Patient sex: F
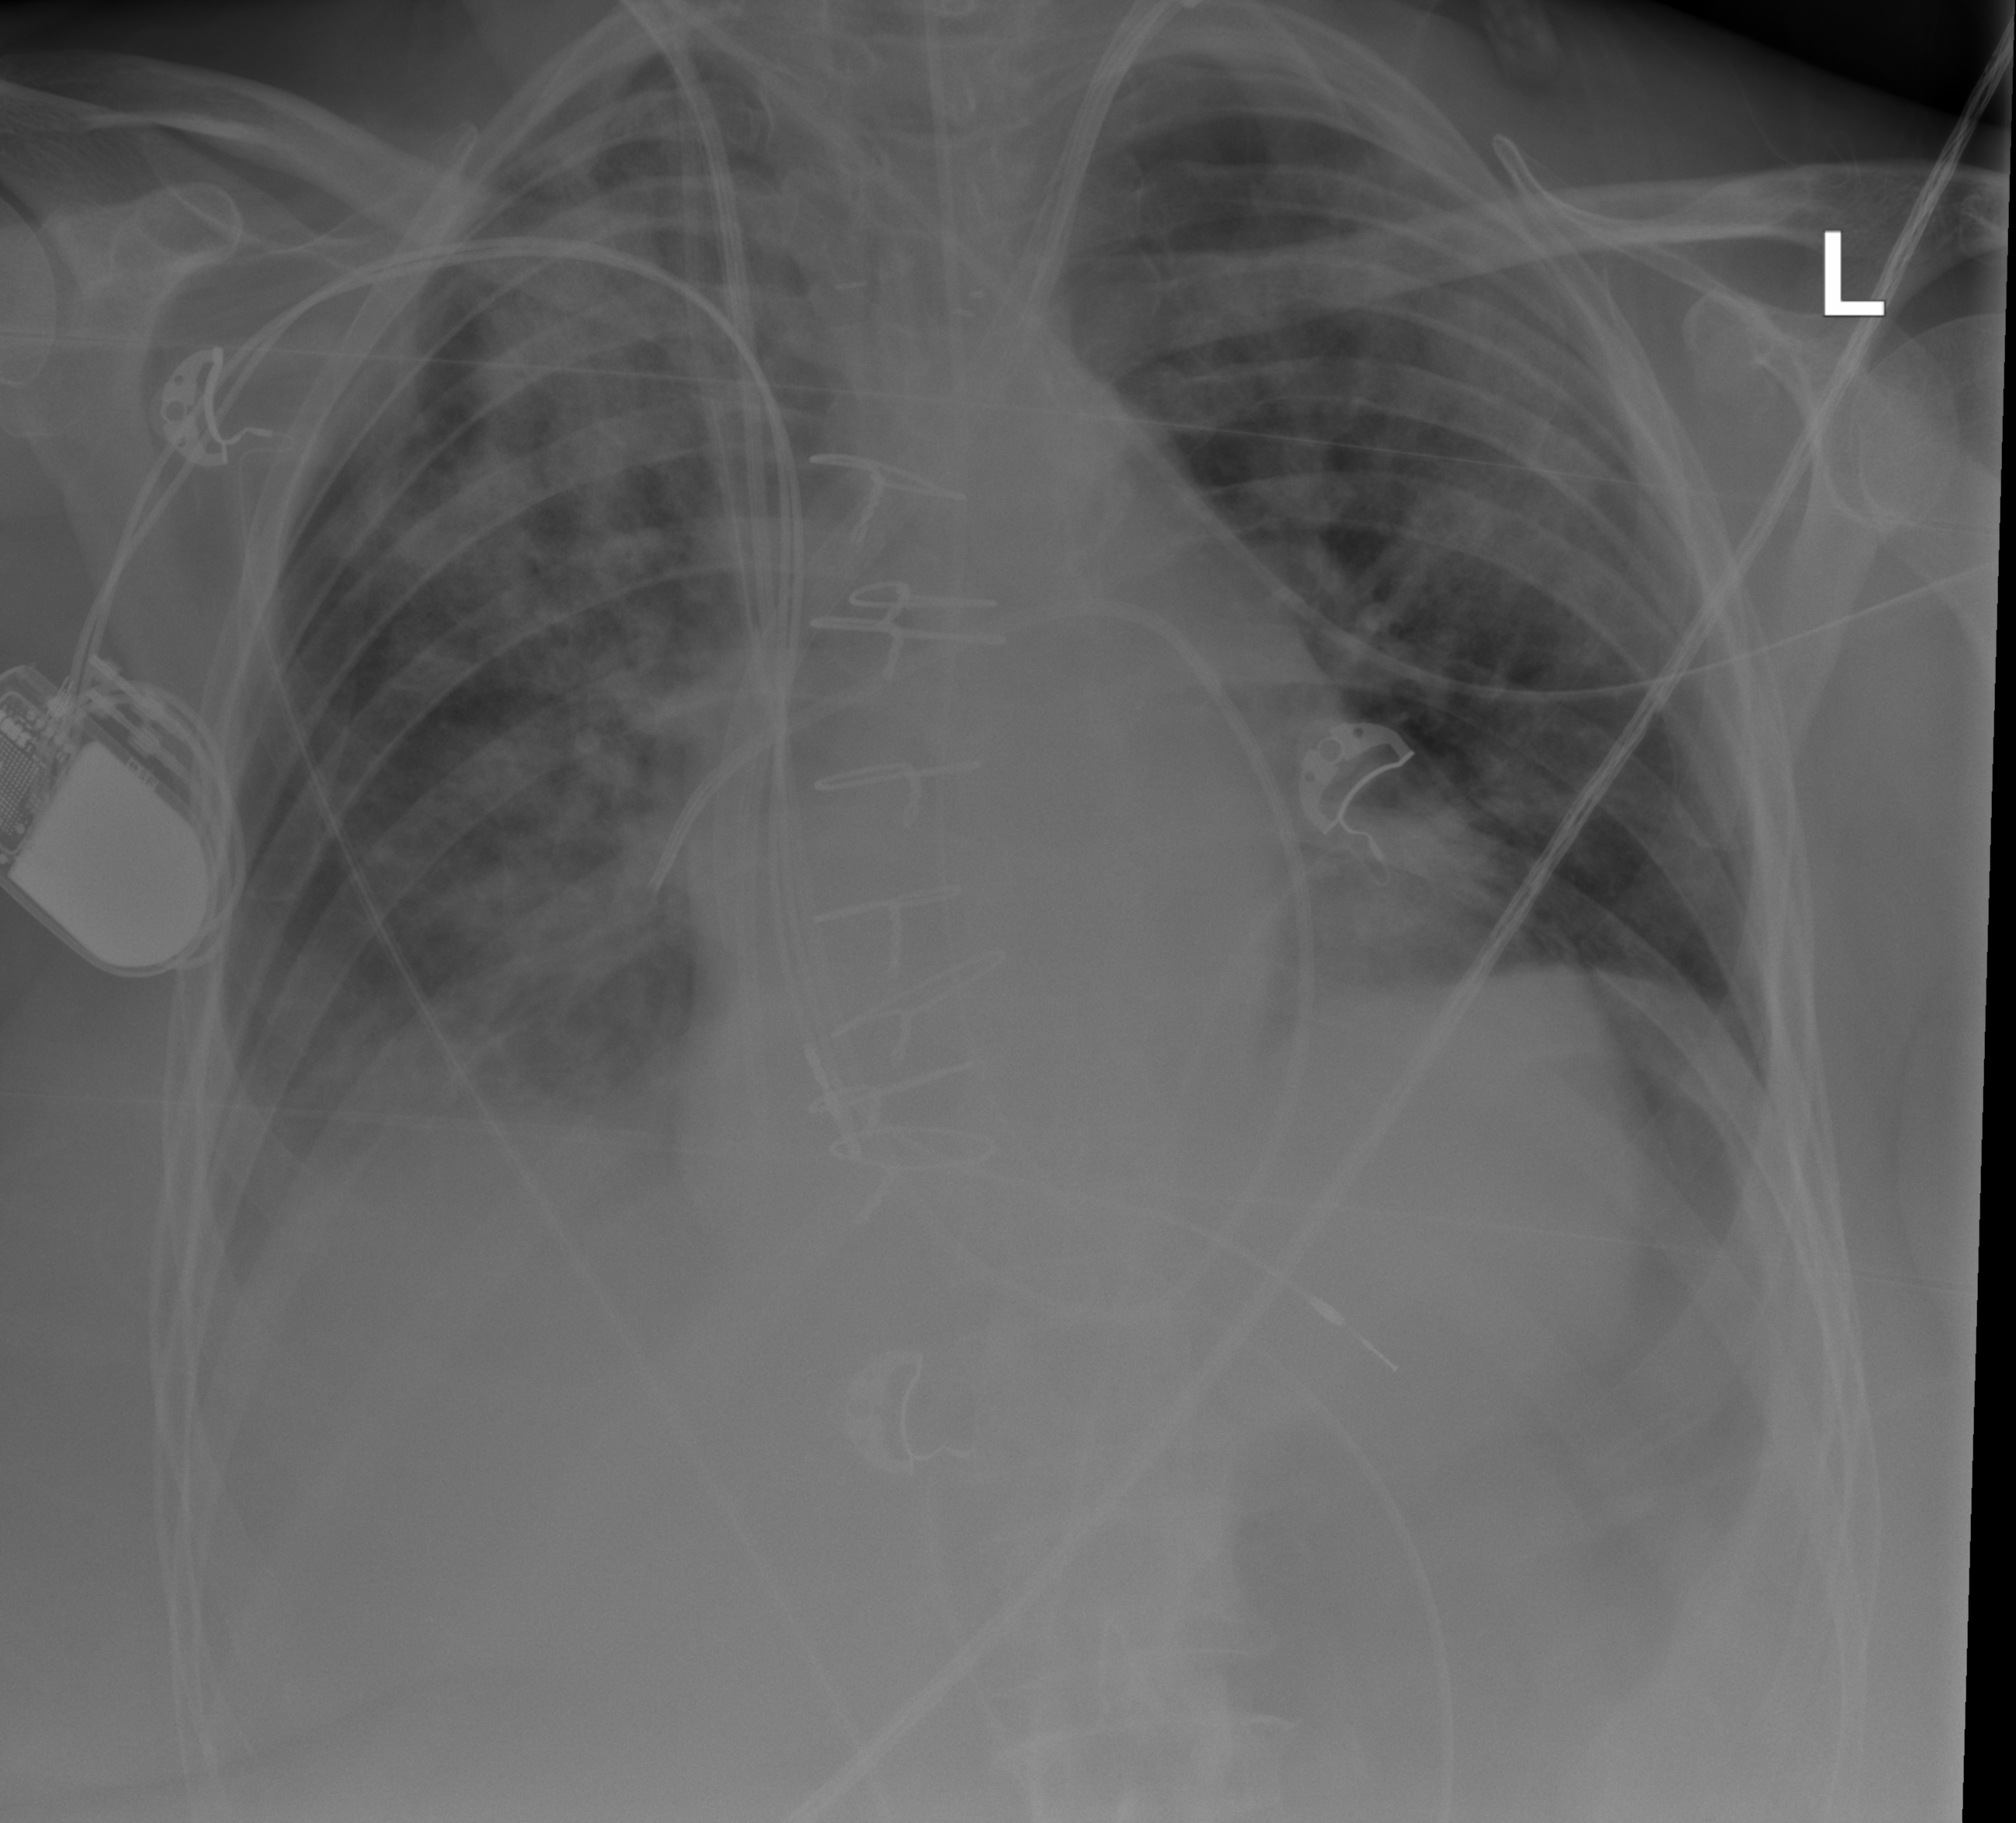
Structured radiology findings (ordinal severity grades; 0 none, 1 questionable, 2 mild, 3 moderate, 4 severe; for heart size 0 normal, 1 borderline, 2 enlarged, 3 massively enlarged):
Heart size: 2
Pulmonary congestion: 0
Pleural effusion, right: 2
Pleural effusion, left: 0
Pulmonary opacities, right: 3
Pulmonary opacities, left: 2
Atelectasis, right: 0
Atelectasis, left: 0